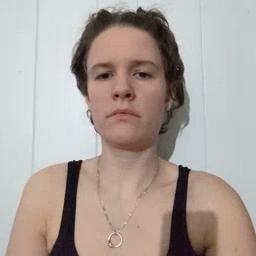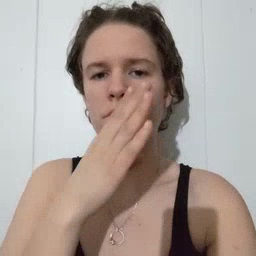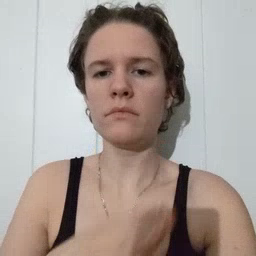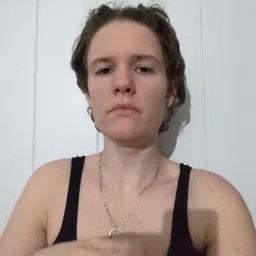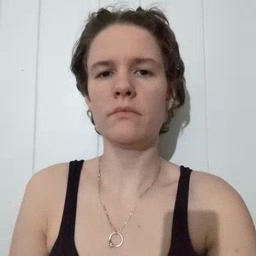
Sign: quiet